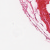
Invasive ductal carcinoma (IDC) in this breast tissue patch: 0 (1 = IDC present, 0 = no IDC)